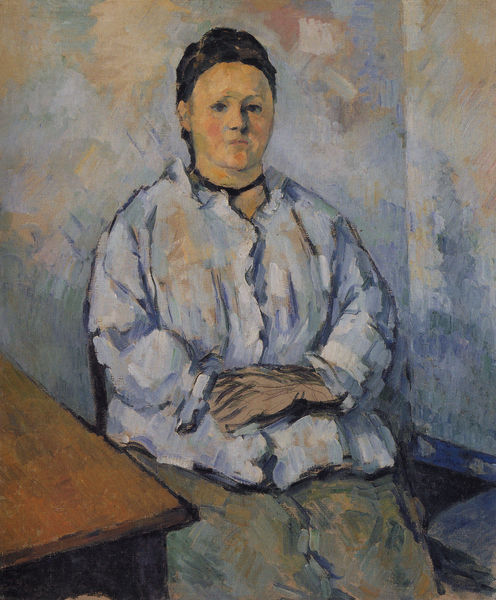
Titel: Madame Cézanne assise
Künstler: Paul Cézanne
Standort: Schweiz
Institution: Privatsammlung
Schlagwörter: blau, dunkel, gemälde, hand, kopf, mann, schatten, weiß, cezanne, grob, grün, impressionismus, kubismus, ocker, sitzen, braun, frau, frisur, grau, haar, hell, holz, licht, mund, nase, ohr, orange, raum, schmuck, schwarz, stuhl, tisch, zimmer, blick, dame, rot, beige, flächig, malerei, rock, hemd, hose, jacke, wand, arm, arme, augen, band, bluse, gesicht, kragen, mensch, trauer, bild, bildnis, hals, hände, innenraum, portrait, porträt, öl, einsamkeit, kalt, einsam, pastos, boden, auge, haare, halbfigur, realismus, sitzend, innen, frontal, traurig, rund, beine, hellblau, bein, dutt, ecke, lehne, sitz, halsband, abstrakt, farben, kette, leer, farbe, dick, duktus, einfach, gefaltet, nasen, sitzende, monet, ernst, starr, stuhllehne, hochgesteckt, nachdenklich, knöpfe, halskette, umriss, kante, wände, bläulich, manschetten, tischplatte, flecken, diagonal, verschränkt, selbstportrait, androgyn, starre, tischecke, kühl, paul cézanne, opak, umrisslinien, tein, harr, nolde, rundlich, lick, nae, rocke, abtraktionismus, einfache, starrer, weibliche figur, händedutt, #rund, mom